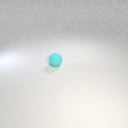
small cyan rubber sphere